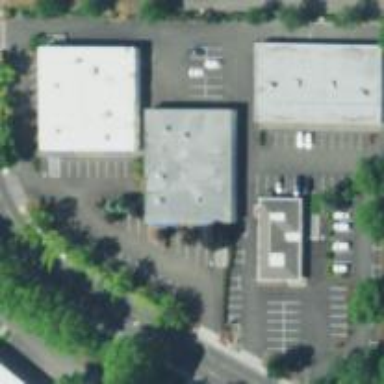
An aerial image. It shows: Commercial area.